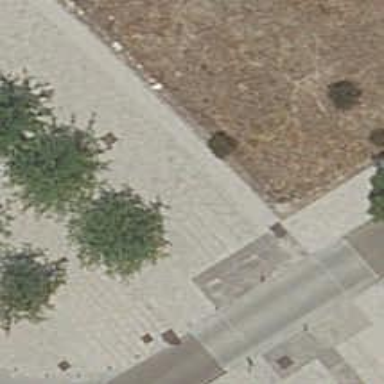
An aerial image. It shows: Sidewalk.